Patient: sex M, age 64
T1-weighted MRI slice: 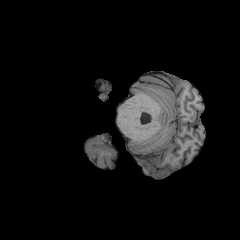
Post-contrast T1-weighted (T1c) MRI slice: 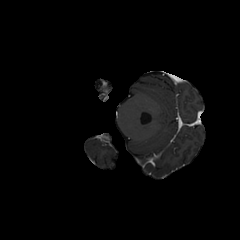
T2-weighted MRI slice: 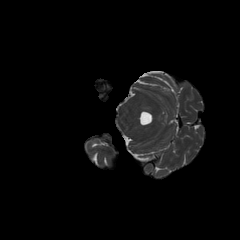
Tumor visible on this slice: no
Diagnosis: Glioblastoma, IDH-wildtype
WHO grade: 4